Aerial crown-view tile of a tropical tree (Barro Colorado Island, Panama), acquired 20250124:
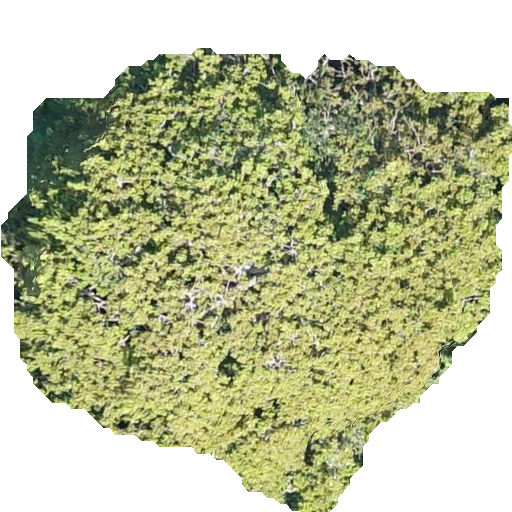
Species: Sterculia apetala
GBIF accepted scientific name: Sterculia apetala
Crown area: 254.66 m²